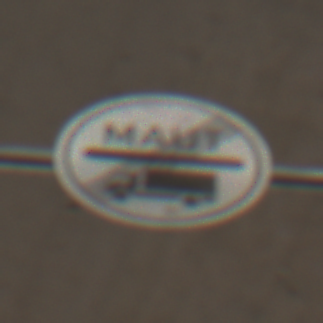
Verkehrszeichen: EndeMautpflicht
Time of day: Midday
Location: Roofed (Tunnel)
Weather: NotSpecified
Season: NotSpecified
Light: Natural